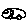
Label: car